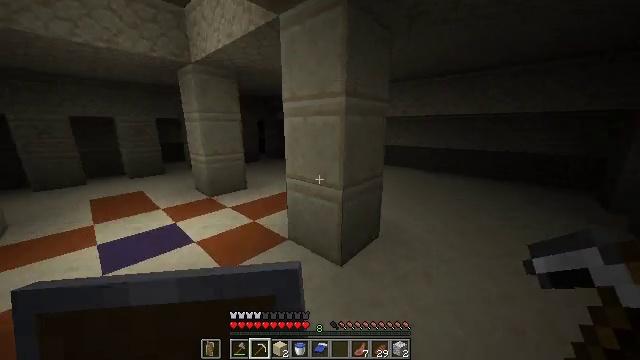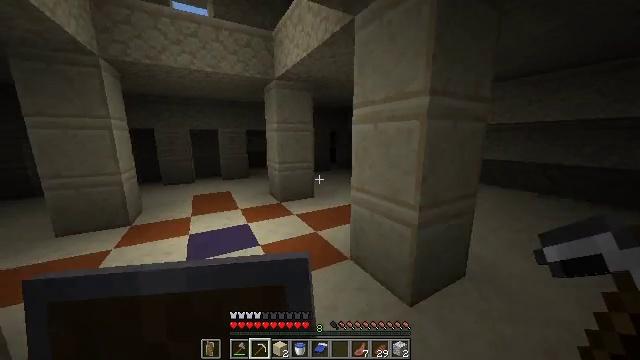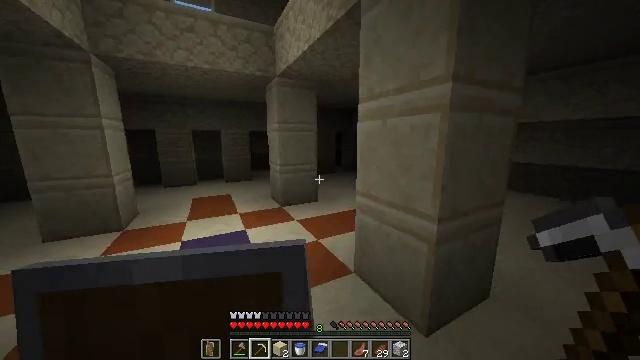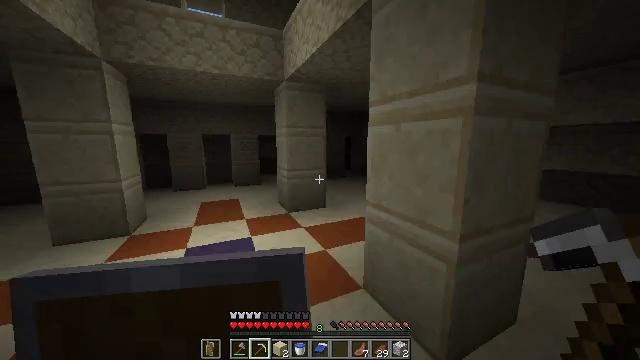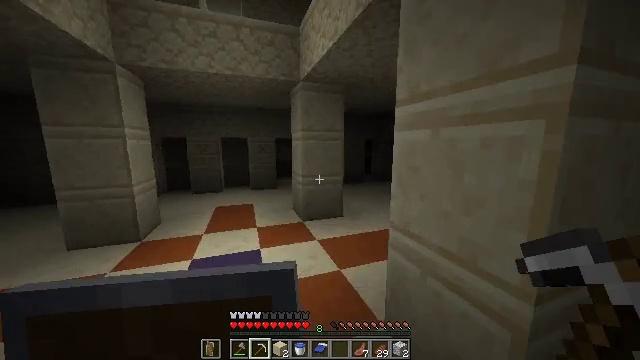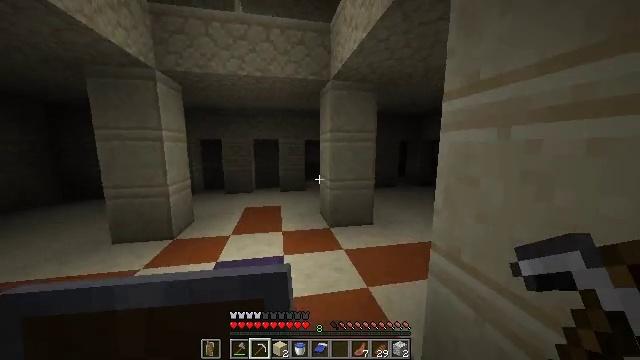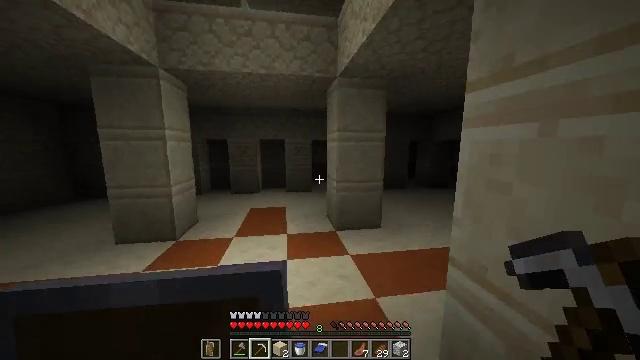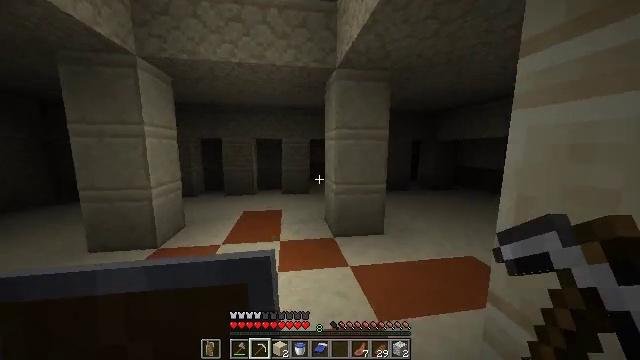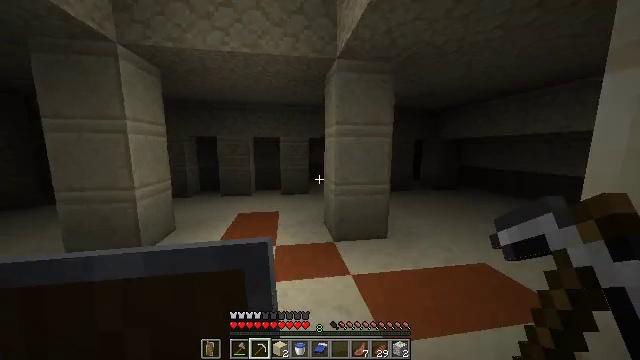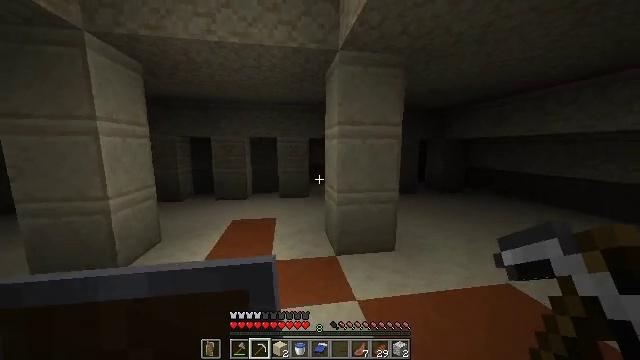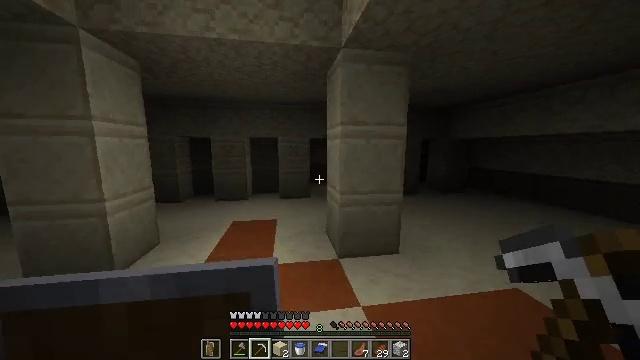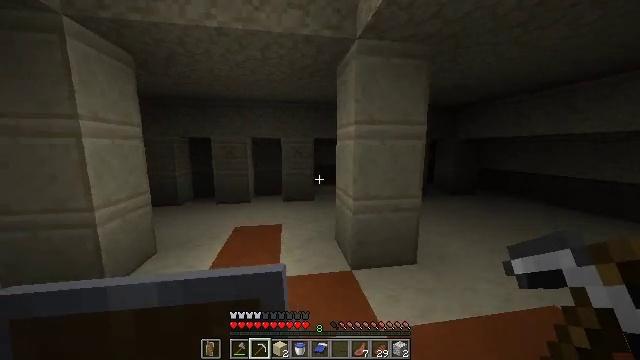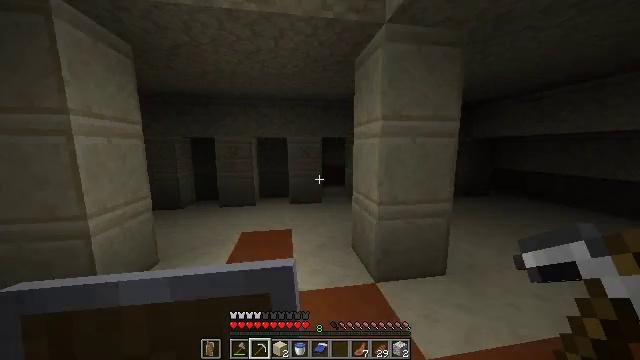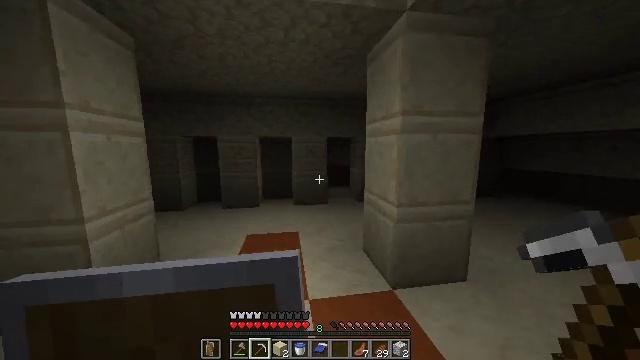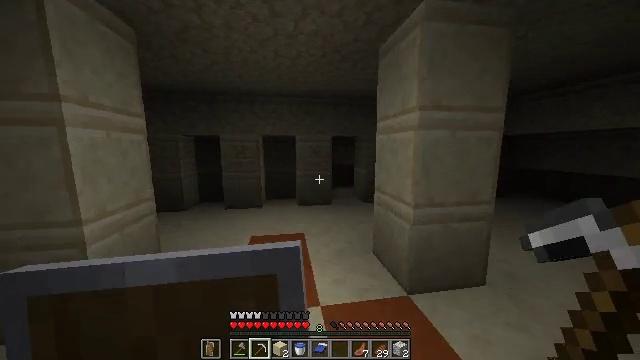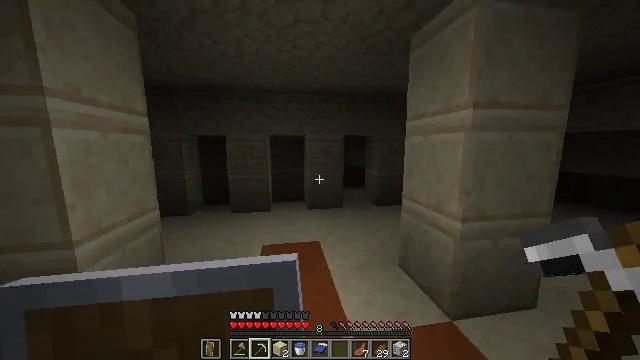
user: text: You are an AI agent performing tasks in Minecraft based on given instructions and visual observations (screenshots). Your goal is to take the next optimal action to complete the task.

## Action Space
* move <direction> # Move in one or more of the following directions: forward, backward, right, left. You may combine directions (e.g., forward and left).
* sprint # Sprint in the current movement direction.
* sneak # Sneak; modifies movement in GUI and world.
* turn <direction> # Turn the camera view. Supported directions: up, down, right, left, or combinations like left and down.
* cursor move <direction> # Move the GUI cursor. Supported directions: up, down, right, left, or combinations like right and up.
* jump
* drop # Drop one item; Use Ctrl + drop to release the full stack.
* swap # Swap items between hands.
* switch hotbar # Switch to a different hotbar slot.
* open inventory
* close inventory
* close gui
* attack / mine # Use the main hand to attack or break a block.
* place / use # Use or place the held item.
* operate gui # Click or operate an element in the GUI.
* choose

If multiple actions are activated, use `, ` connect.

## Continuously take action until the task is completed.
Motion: motion action
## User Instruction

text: Break the orange terracotta for materials.
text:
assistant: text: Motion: move forward, sprint, turn left and up
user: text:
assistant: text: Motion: move forward, turn left
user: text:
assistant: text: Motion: move forward, turn left and up
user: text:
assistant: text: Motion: move forward, turn left
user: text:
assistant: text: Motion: move forward, turn left
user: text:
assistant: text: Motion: move forward, turn left
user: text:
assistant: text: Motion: move forward
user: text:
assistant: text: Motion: move forward
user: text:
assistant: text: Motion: move forward
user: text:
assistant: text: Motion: move forward and move left
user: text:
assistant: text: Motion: move forward and move left
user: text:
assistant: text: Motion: move forward and move left
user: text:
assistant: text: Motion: move forward and move left
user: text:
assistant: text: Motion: move forward and move left
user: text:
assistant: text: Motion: move forward and move left
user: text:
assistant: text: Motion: move forward and move left
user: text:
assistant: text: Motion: move left
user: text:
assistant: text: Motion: move left
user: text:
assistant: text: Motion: move forward and move left
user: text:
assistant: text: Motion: move forward and move left
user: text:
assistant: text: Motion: move forward
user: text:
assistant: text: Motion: move forward
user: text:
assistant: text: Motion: move forward
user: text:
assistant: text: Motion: move forward and move right
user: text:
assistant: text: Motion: move forward and move right
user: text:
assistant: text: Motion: move forward and move right, turn right
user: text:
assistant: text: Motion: move forward and move right, turn right and down
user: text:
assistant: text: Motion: move forward and move right, turn right and down
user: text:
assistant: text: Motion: move forward and move right, sprint, turn right and down
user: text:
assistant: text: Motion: move forward, sprint, turn right and down